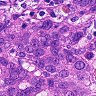
Metastatic tissue present: yes